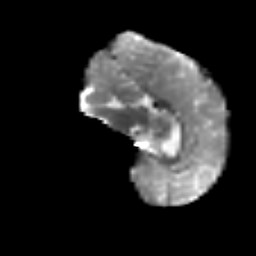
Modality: T2w
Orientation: sagittal
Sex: male
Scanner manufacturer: siemens
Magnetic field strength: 3 T
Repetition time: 5 s
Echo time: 0.071 s